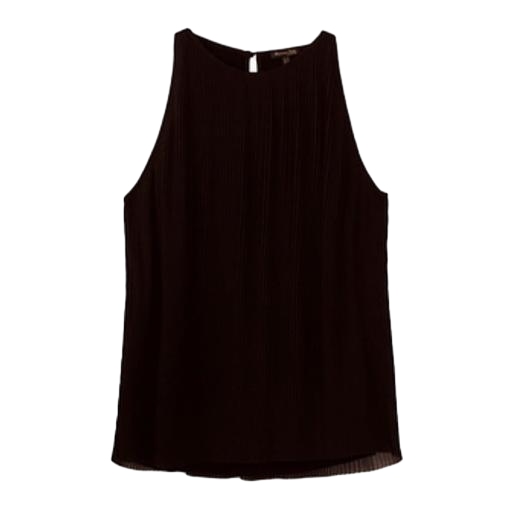
brown cleo georgette tank, brown leary trapeze tank, dark colored tank top, white background